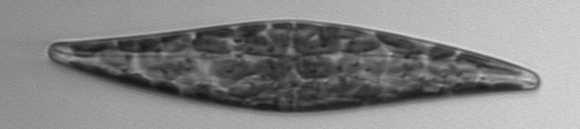
Label: Pleurosigma